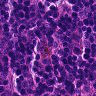
Metastatic tissue present: no